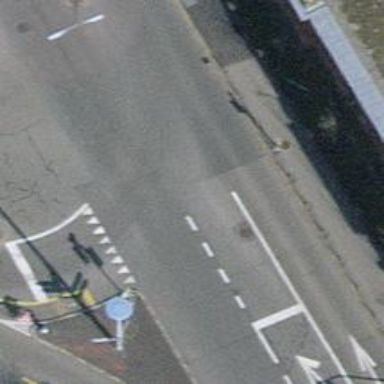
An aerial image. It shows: Secondary road with asphalt surface and no sidewalks.